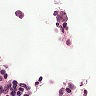
Metastatic tissue present: no